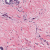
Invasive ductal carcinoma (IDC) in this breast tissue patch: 0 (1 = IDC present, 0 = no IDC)